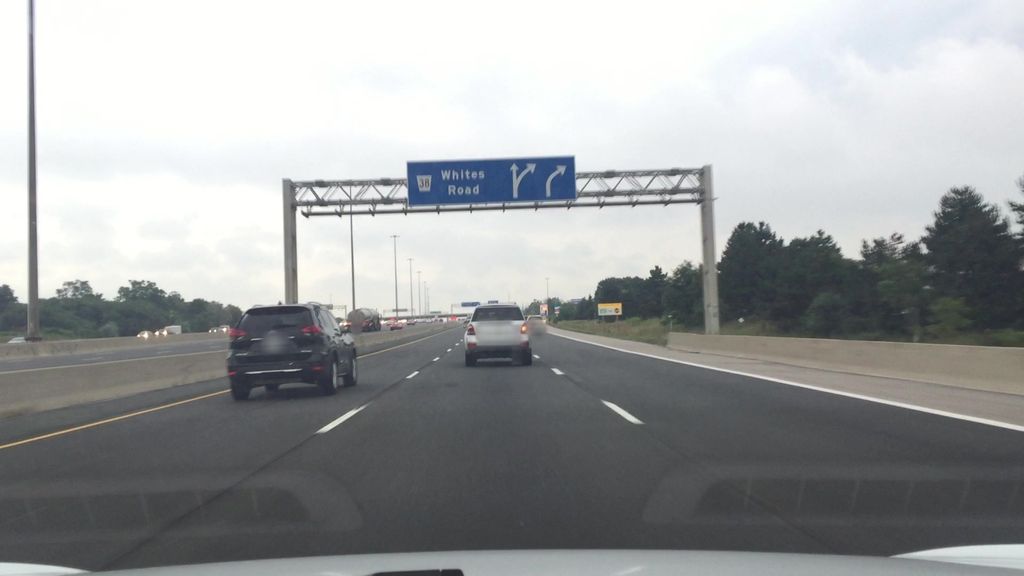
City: toronto